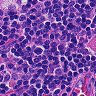
Metastatic tissue present: no